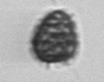
Label: Syracosphaera_pulchra